Question: I have opened a pop up window on button click.
I want to set x and y position of that view. I have tried a lot but can't set it properly.
This is my code:
'''
-(IBAction)product2_click_h2
{
//build our custom popover view
UIViewController* popoverContent2 = [[UIViewController alloc]
init];
UIView* popoverView2 = [[UIView alloc]initWithFrame:CGRectMake(100,100,200,200)];
popoverView2.backgroundColor = [UIColor greenColor];
UITextView *prod2_info = [[UITextView alloc]initWithFrame:CGRectMake(5,5,390,290)];
[prod2_info setFont:[UIFont fontWithName:@"Arial" size:15]];
[popoverView2 addSubview:prod2_info];
[prod2_info setEditable:NO];
prod2_info.text = @"
"
" Higher Mileage Motor Oil :
"
" --------------------------------------
"
" --> MaxLife NextGen Higher Mileage Motor Oil
"
"- Special seal conditioners rejuvenate seals
"
" within the engine block to help
"
" prevent oil leaks that lead to sludge and deposits.
"
"- Anti-oxidant additives reduce oil viscosity breakdown
"
" to help prevent engine clogging sludge and deposit formation.
"
"- Detergents chemically bond with and remove existing
"
" sludge and deposits
"
"- Additional friction-reducing additives help reduce abrasion within engine
"
"- Anti-wear agents help prevent engine damage
"
"- Available in the following viscosity grades
"
" - 5W-30
"
" - 10W-30
";
prod2_info.scrollEnabled =YES;
popoverContent2.view = popoverView2;
popoverContent2.contentSizeForViewInPopover = CGSizeMake(400,300);
//create a popover controller
self.popovercontroller_2 = [[UIPopoverController alloc]
initWithContentViewController:popoverContent2];
//present the popover view non-modal with a
//refrence to the button pressed within the current view
[self.popovercontroller_2 presentPopoverFromRect:product2.frame
inView:self.view
permittedArrowDirections:UIPopoverArrowDirectionAny
animated:YES];
}
'''
Here's what it looks like right now:

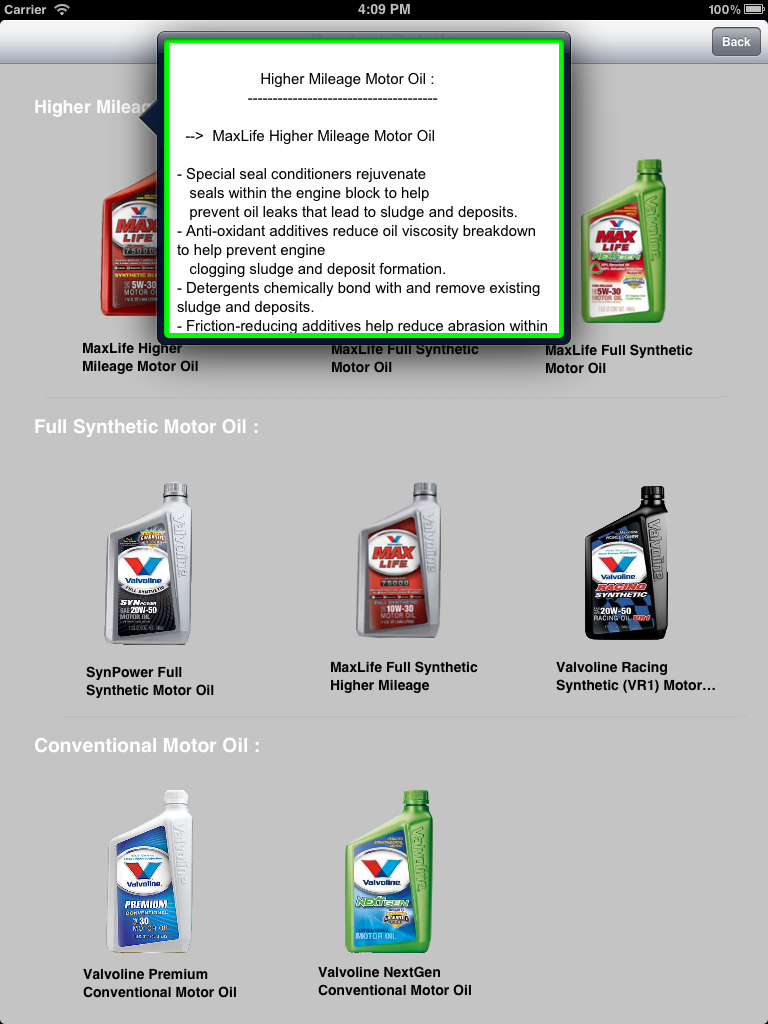
Answer: instead of this:
'''
[self.popovercontroller_2 presentPopoverFromRect:product2.frame
inView:self.view
permittedArrowDirections:UIPopoverArrowDirectionAny
animated:YES];
'''
just make change like this:
'''
[self.popovercontroller_2 presentPopoverFromRect:product2.frame
inView:**button.bounds**
permittedArrowDirections:UIPopoverArrowDirectionAny
animated:YES];
'''